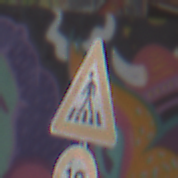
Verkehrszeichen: FussgaengerueberwegRechts
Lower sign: Geschwindigkeit10
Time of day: Midday
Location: Roofed (Special)
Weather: Overcast
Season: NotSpecified
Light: Natural